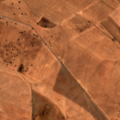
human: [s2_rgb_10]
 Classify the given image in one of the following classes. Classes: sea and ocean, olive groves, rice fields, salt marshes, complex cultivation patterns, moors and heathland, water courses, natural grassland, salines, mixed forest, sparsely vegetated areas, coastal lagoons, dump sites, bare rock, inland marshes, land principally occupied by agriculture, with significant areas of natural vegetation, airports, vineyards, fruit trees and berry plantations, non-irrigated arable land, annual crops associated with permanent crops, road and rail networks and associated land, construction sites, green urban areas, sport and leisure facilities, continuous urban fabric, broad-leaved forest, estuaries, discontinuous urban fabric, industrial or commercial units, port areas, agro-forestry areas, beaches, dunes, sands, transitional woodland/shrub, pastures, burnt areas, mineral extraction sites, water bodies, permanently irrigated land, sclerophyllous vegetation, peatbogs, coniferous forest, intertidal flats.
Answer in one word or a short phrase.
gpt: non-irrigated arable land, vineyards, olive groves, agro-forestry areas